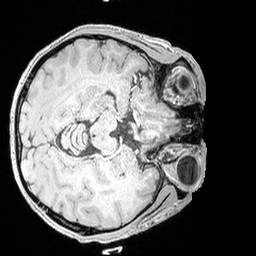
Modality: MP2RAGE
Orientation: axial
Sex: male
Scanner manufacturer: siemens
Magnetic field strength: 3 T
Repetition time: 5 s
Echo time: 0.00292 s